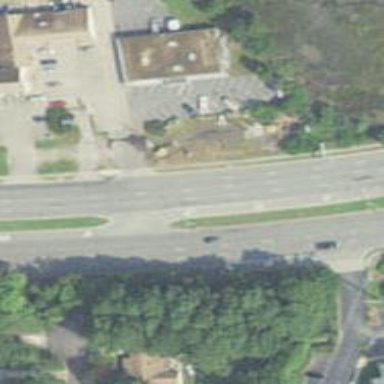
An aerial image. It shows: Primary road with asphalt surface.